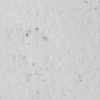
Label: not_dusty